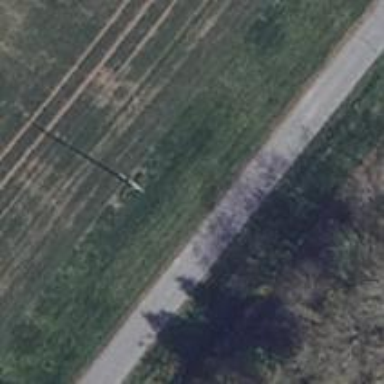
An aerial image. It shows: Power pole.